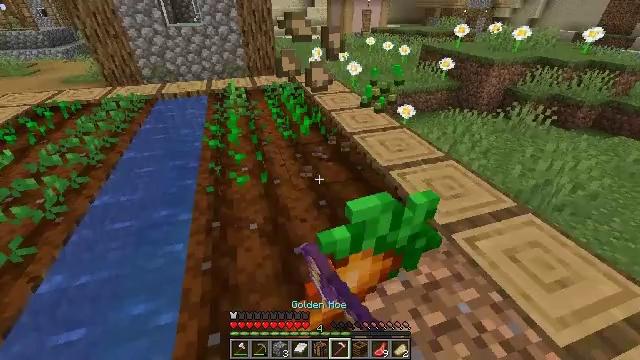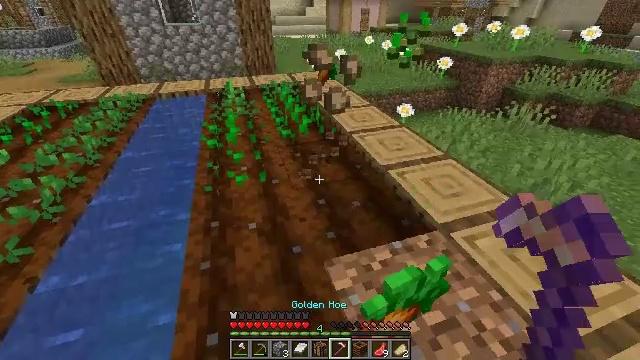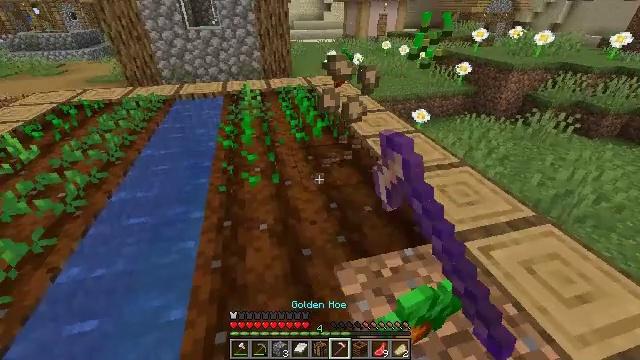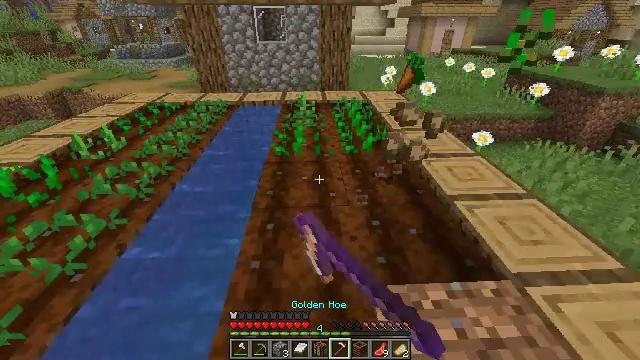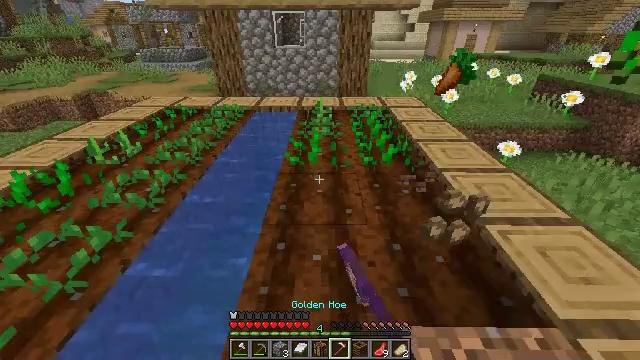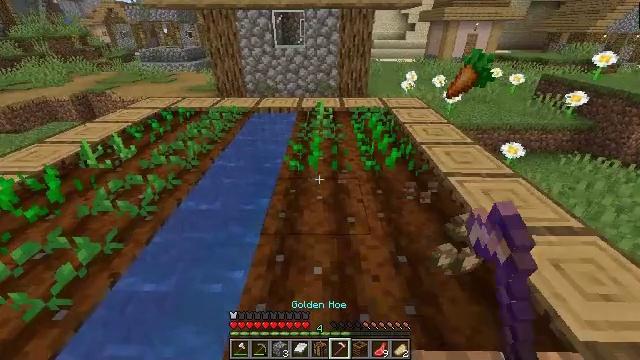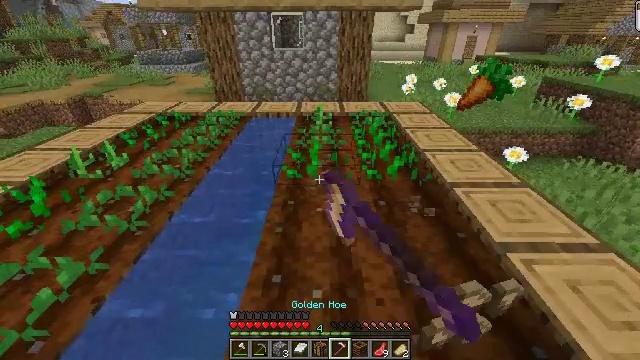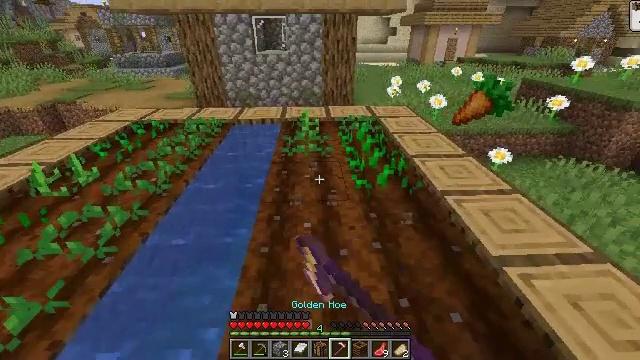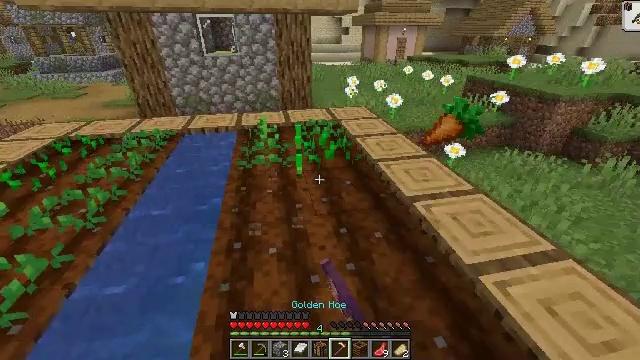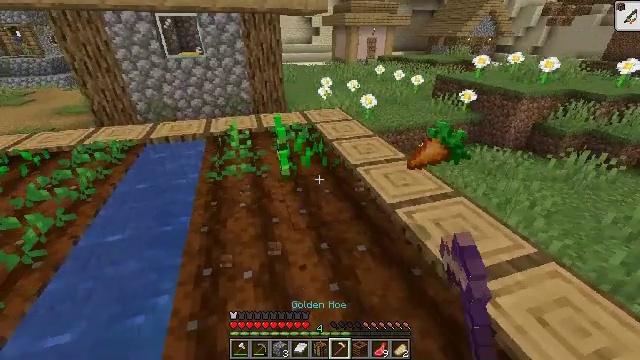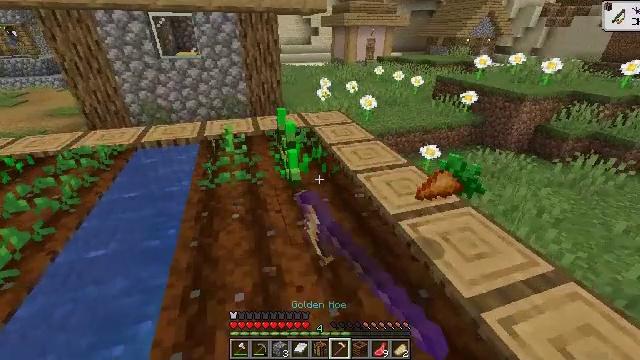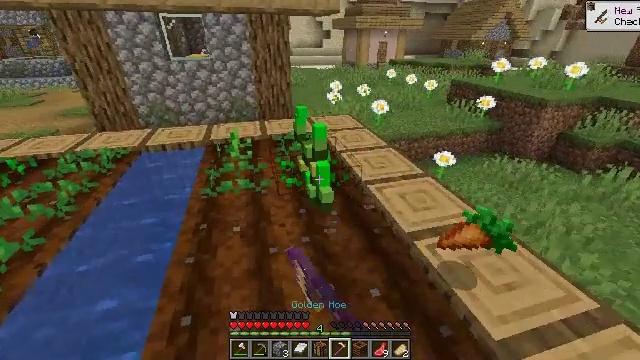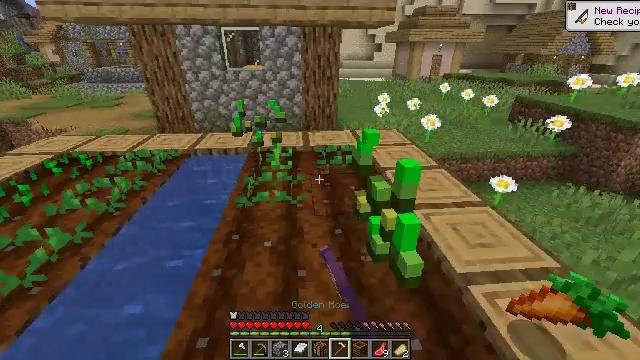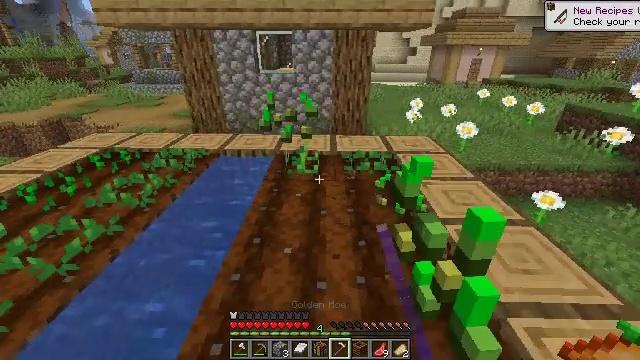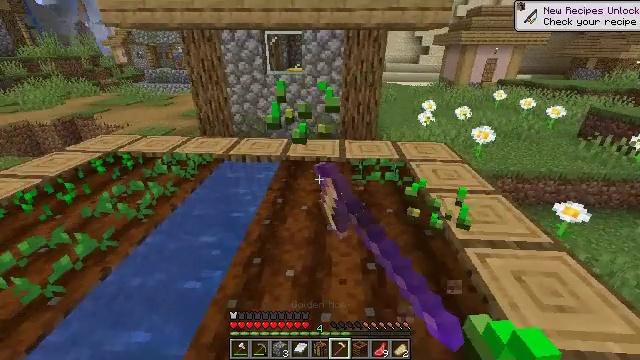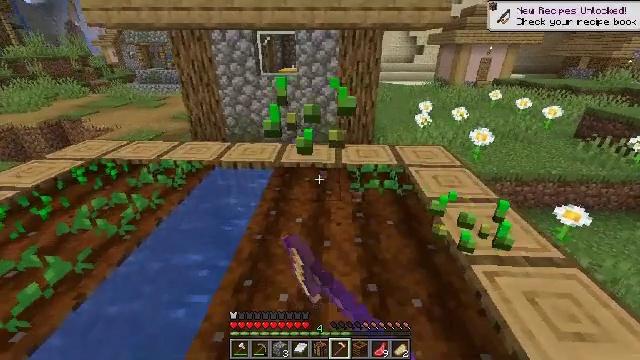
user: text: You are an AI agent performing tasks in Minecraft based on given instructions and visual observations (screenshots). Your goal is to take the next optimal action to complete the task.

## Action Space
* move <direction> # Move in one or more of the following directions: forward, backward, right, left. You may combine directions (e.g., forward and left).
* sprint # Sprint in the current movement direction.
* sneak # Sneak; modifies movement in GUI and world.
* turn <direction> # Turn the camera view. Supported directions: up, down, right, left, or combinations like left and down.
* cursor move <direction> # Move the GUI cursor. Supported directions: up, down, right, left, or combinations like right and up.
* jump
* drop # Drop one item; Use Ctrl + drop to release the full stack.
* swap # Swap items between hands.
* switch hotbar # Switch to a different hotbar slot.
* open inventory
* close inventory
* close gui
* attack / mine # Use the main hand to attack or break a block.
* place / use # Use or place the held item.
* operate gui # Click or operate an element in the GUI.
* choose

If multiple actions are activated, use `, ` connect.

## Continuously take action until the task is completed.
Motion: motion action
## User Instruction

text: Get wheat from the farmland.
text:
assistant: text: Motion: attack / mine
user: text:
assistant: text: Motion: turn left, attack / mine
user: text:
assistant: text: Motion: move forward, turn left and up, attack / mine
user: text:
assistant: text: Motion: move forward, turn left, attack / mine
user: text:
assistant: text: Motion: move forward, attack / mine
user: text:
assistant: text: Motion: move forward, attack / mine
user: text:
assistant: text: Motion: move forward, turn right, attack / mine
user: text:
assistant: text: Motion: move forward, turn right, attack / mine
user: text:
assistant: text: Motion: move forward, turn right, attack / mine
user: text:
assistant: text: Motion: move forward, attack / mine
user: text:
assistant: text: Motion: move forward, turn left, attack / mine
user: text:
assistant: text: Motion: move forward, turn left and up, attack / mine
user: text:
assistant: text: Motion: move forward, turn left, attack / mine
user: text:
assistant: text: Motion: move forward, turn left, attack / mine
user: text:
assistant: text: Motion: move forward, turn right, attack / mine
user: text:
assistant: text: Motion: move forward, turn right, attack / mine
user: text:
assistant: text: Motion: turn right, attack / mine